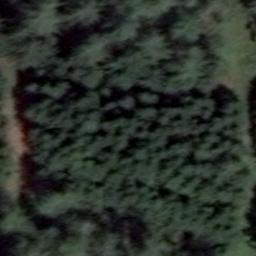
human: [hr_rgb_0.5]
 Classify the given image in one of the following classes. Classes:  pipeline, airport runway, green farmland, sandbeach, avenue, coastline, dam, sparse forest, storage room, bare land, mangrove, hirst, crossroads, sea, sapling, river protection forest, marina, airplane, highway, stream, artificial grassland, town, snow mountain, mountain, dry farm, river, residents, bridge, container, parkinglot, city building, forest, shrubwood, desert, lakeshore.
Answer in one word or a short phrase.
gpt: forest